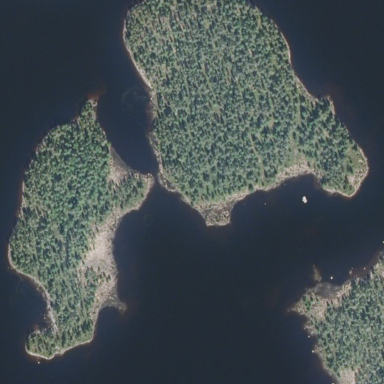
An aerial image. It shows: Islet.